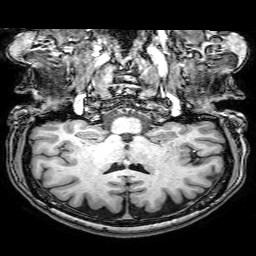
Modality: T1w
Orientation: sagittal
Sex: female
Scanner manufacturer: philips
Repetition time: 0.008111 s
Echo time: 0.00372 s